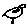
Label: bird